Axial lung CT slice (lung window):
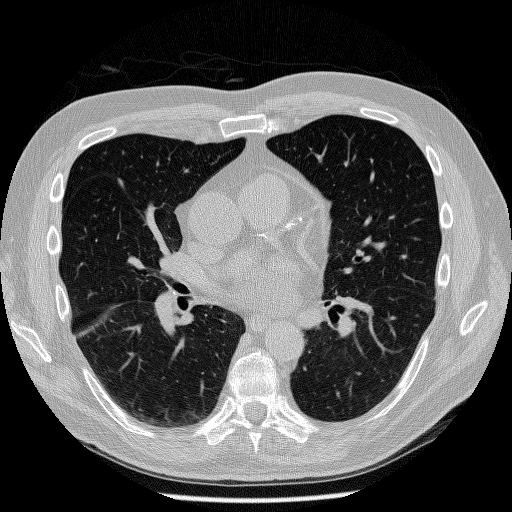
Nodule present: no